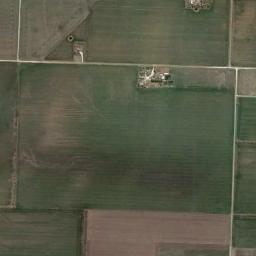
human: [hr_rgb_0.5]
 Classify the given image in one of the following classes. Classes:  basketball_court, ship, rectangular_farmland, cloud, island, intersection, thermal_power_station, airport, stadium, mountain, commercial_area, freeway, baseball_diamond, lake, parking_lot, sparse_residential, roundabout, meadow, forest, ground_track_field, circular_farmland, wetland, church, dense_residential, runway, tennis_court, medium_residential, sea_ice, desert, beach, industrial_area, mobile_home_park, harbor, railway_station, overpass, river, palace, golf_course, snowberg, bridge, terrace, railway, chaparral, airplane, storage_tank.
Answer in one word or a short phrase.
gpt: rectangular_farmland